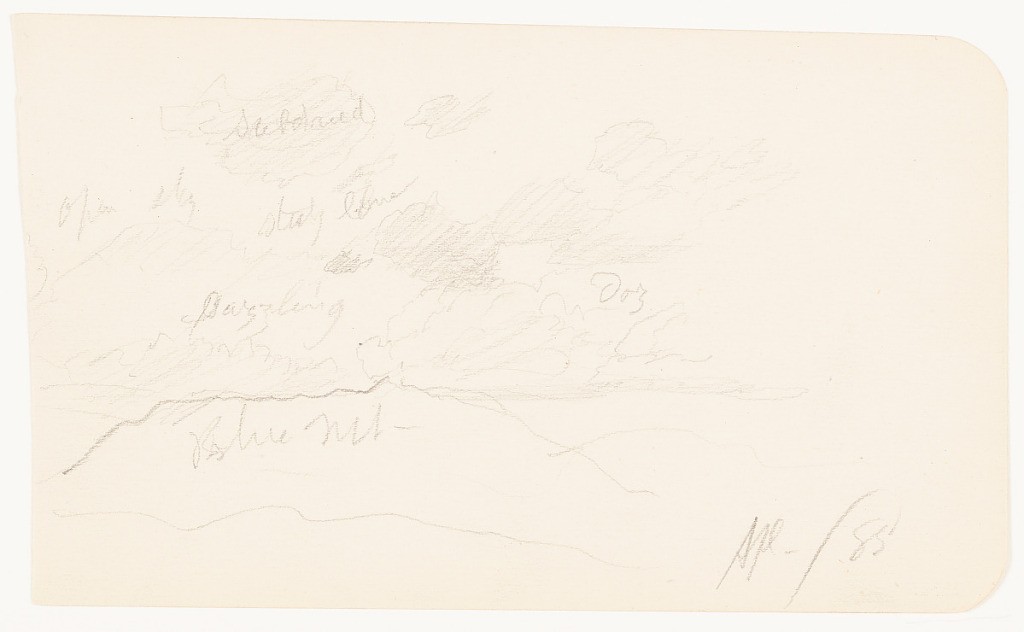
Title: Mountains and Clouds in Mexico
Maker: Frederic Edwin Church, American, 1826–1900
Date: April 1885
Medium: Graphite on off-white wove paper; verso: graphite
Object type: drawing
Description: Landscape sketch showing a view of clouds over mountainous terrain in Mexico. In the middle distance, a large, bulging mountain is shown at center left while another range is faintly rendered behind it at right. Above, a variety of puffy clouds are variously lit in an otherwise blue and open sky.

Verso: Landscape sketch showing a fragment of a panoramic view of Toluca, Mexico, predominantly illustrated in 1917-4-1072-b. At far right, a portion of a wooded hill is loosely rendered. Two trees are prominently visible.